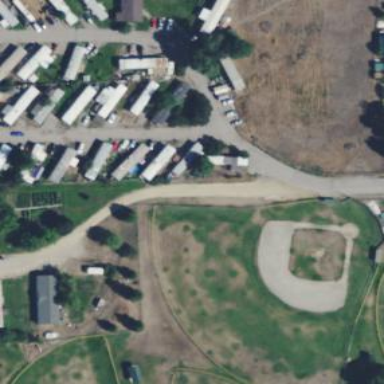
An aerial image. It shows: Baseball pitch for leisure land activities.